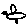
Label: bird